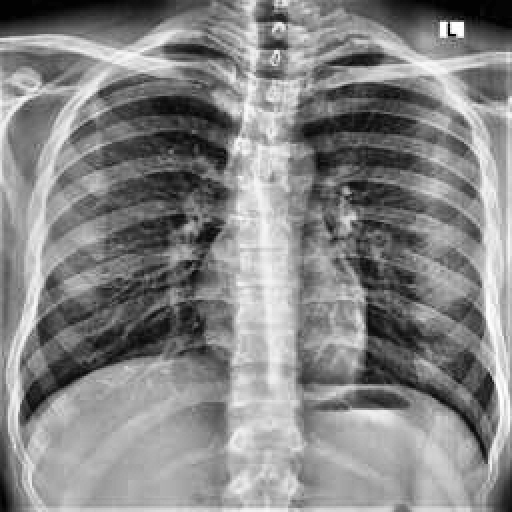
Finding: NORMAL